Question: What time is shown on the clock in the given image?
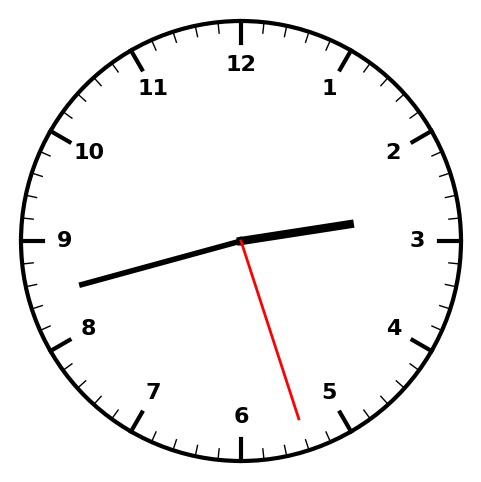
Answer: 02:42:27